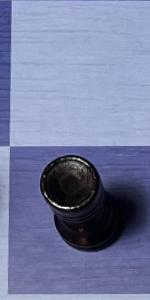
Label: Rook_Black